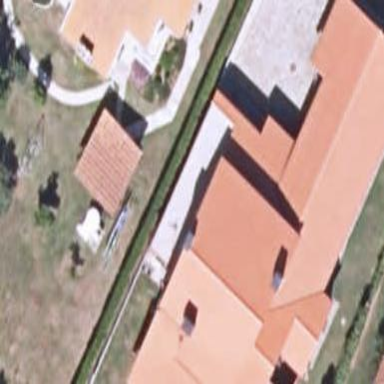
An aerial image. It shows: Simple house.